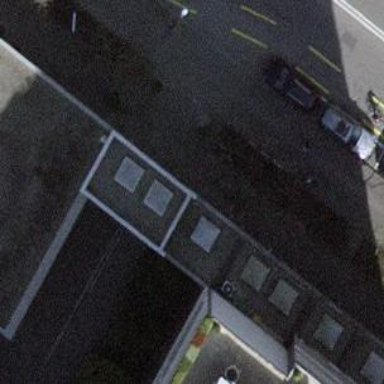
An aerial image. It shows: Parking aisle road with building passage tunnel.